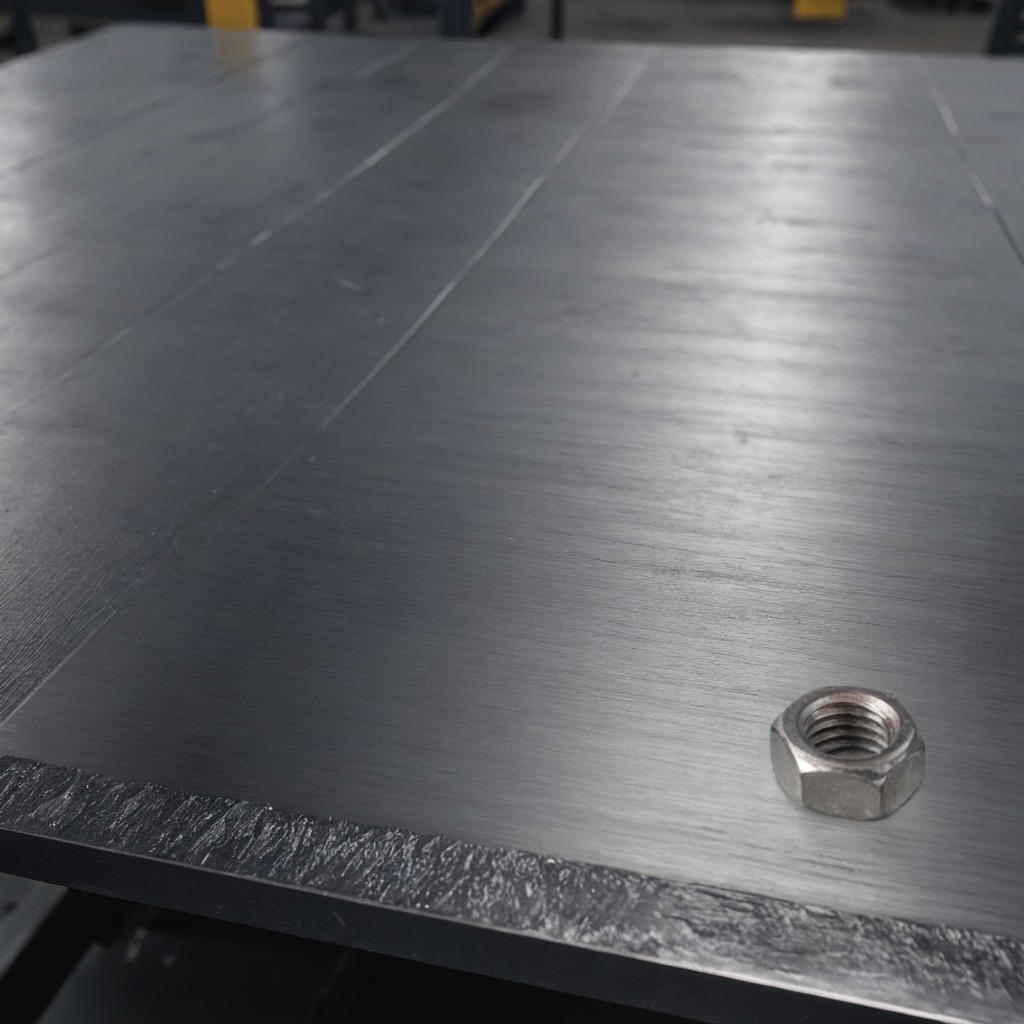
A metal nut is lying on a cold steel table in a mining workshop.